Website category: university
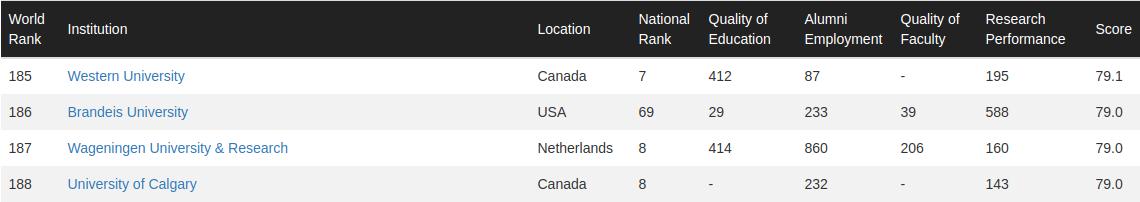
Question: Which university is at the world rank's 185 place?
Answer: Western University

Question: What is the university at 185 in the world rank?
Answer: Western University

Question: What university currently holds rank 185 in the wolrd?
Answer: Western University

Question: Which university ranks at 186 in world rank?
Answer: Brandeis University

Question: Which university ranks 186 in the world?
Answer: Brandeis University

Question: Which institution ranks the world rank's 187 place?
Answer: Wageningen University & Research

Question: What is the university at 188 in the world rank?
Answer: University of Calgary

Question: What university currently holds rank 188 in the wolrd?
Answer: University of Calgary

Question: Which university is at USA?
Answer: Brandeis University

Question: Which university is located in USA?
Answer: Brandeis University

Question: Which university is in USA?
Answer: Brandeis University

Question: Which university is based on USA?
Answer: Brandeis University

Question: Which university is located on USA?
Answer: Brandeis University

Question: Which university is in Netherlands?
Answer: Wageningen University & Research

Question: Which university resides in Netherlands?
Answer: Wageningen University & Research

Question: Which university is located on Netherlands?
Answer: Wageningen University & Research

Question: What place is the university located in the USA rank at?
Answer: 186

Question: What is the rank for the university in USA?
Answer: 186

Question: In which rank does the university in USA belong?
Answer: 186

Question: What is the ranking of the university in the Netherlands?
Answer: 187

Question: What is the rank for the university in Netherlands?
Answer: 187

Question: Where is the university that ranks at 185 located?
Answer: Canada

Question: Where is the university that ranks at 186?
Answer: USA

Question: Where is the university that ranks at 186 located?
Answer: USA

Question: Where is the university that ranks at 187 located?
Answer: Netherlands

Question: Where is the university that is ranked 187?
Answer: Netherlands

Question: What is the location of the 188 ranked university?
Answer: Canada

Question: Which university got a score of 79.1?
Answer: Western University